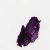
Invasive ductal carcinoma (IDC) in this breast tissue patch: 0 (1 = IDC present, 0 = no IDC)